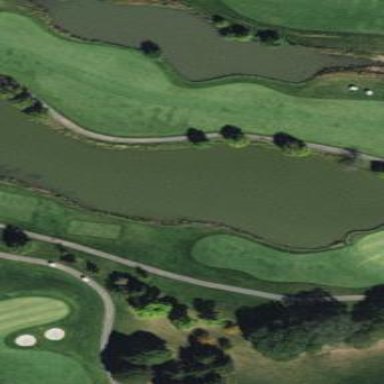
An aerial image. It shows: Picturesque scene of golf course with lateral water hazard.